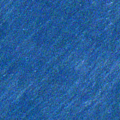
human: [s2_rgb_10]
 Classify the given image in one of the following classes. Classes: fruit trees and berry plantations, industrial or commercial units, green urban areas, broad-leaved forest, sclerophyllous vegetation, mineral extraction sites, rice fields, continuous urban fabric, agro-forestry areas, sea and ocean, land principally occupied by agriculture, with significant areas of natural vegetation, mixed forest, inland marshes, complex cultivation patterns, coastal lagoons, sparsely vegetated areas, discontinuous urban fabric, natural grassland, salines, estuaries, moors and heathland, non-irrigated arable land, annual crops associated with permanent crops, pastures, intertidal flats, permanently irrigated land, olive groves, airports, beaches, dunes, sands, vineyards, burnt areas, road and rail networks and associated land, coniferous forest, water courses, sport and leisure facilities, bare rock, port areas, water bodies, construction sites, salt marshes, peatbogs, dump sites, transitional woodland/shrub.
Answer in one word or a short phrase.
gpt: sea and ocean